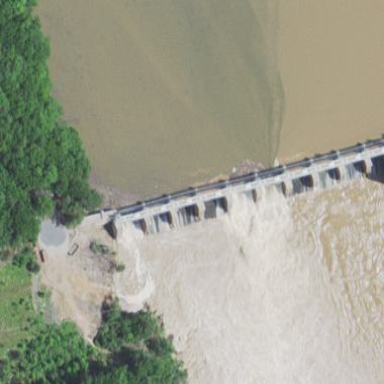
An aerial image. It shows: Dam across waterway.